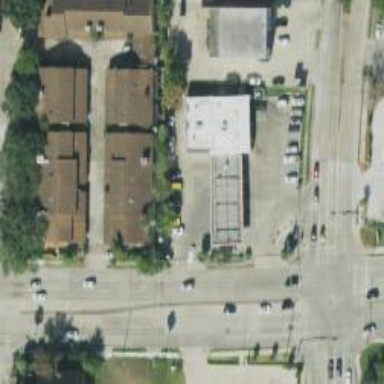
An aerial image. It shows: Convenience shop.